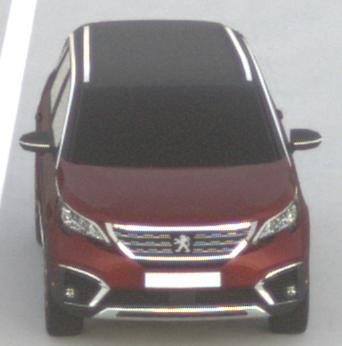
Make: Peugeot
Model: 5008 1.2 PureTech 130 Active
Detailed model: 5008 (II) (03/17 - 09/20)
Model produced from: 2017/03
Model produced until: 2018/07
Doors: 5
Color: red
Road condition: dry road
Daytime: sunrise or sunset
Contrast: low contrast